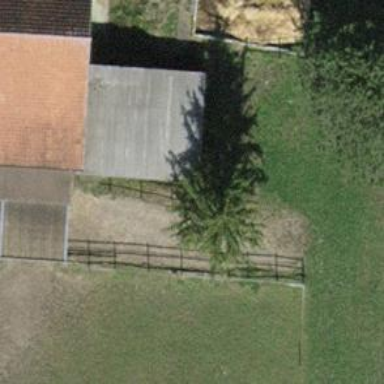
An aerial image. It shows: Gate.